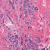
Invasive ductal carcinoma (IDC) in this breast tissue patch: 1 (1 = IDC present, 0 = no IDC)